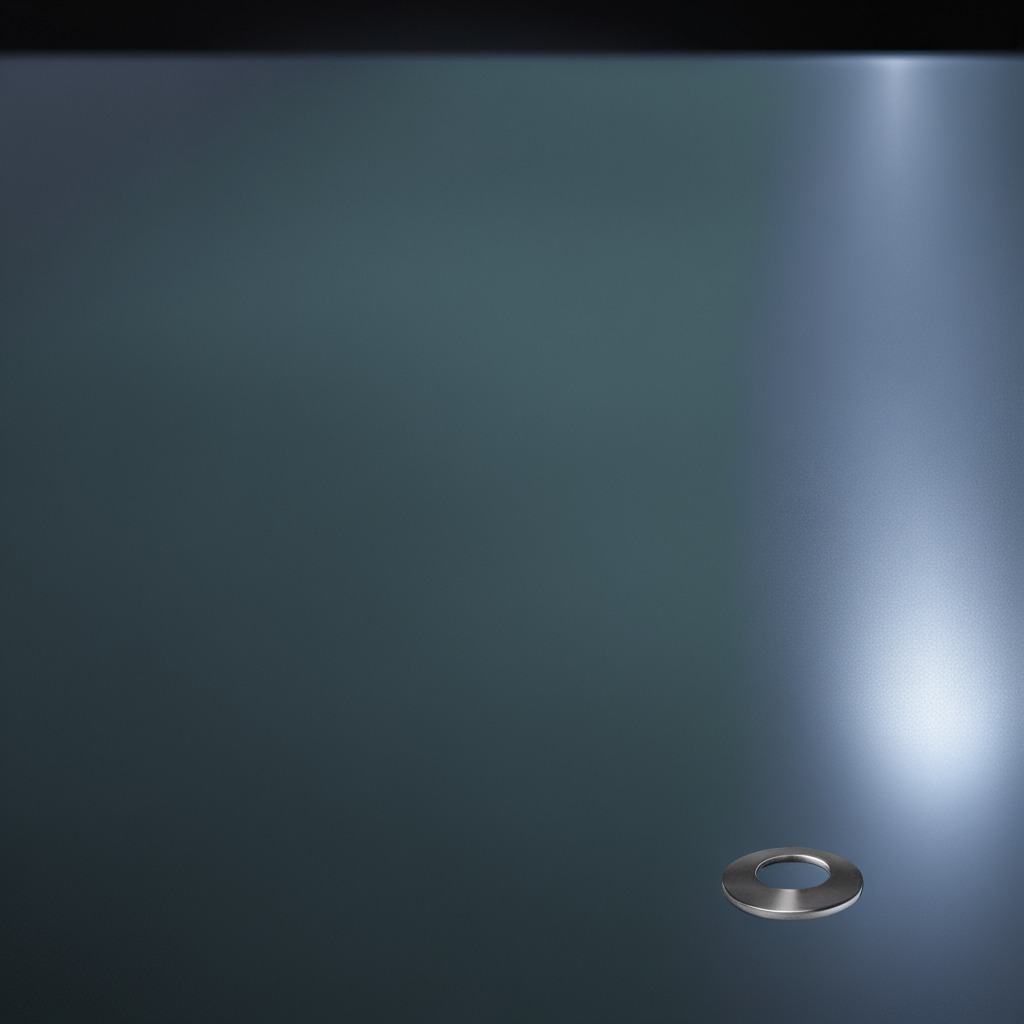
A flat metal washer is lying on the clean empty table in a railway signal maintenance room lit by harsh overhead fluorescents.